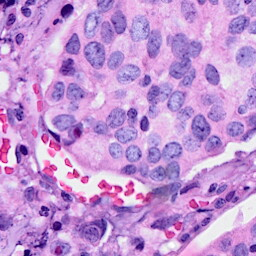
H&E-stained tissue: Breast